Question: I need to access a page 'allCommonPageLink.jsp' from another page named 'add_edit.jsp'

I have done '<%@ include file="/plan/common/allCommonPageLink.jsp" %>'
Error '/WEB-INF/ViewPages/plan/add_edit.jsp (line: 8, column: 42) File "/plan/common/allCommonPageLink.jsp" not found'
> NEW QUESTION::
how can I access an image form images folder from tray.jsp and add_edit.jsp
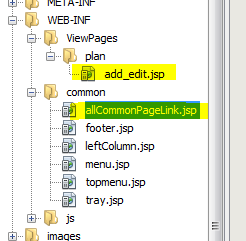
Answer: you should use
'''
<%@ include file="../../common/allCommonPageLink.jsp" %>
'''
Using ../ takes you back to the previous directory from where you are now.
If your page is web-inf/viewpages/plan/page.html that means that your working dir is plan. Invoking ../ takes you to view pages. Invoking another ../ takes you to web-inf. And from web-inf you have access to the file by accessing common/anotherpage.jsp
You can read <URL> for more info